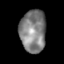
Tissue: skin
Cell type: Epithelial cells
Senescence score: 0.255
Nuclear area (px): 1083
Mean DAPI intensity: 127.831